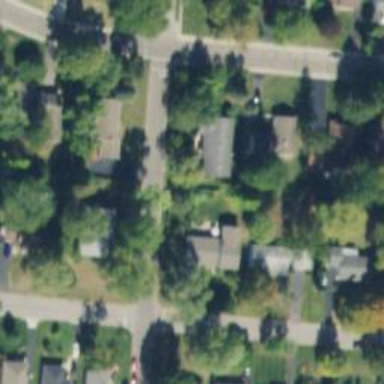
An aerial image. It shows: Residential driveway used as service road.